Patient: sex M, age 58
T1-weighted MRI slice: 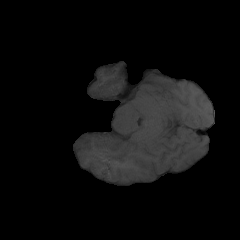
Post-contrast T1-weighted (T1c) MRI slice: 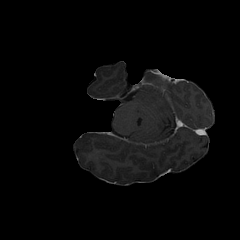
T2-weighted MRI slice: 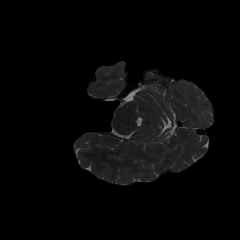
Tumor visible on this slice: no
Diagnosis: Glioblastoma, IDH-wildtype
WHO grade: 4